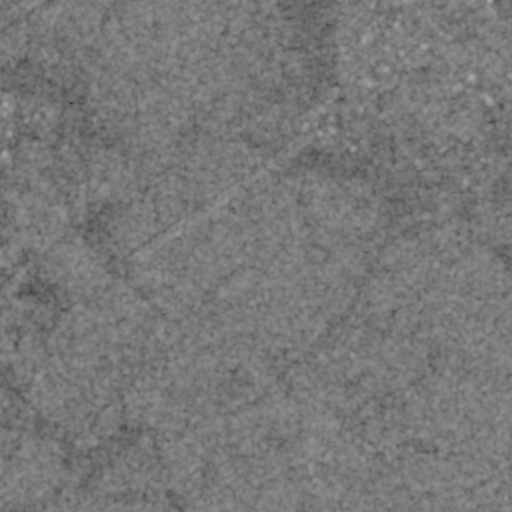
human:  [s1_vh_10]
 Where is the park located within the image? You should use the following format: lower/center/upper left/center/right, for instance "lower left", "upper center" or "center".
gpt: The park is located in the upper right of the image.
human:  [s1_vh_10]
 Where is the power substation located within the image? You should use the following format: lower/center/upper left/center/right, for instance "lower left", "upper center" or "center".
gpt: The power substation is located in the center right of the image.
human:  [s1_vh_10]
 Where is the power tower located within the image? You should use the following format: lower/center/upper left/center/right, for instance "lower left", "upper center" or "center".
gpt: The power tower is located in the lower right of the image.
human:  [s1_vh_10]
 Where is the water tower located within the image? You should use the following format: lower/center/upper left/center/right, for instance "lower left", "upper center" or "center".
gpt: The water tower is located in the upper right of the image.
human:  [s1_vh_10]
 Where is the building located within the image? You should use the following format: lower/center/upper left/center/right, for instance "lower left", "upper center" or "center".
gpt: There is no building in the image.

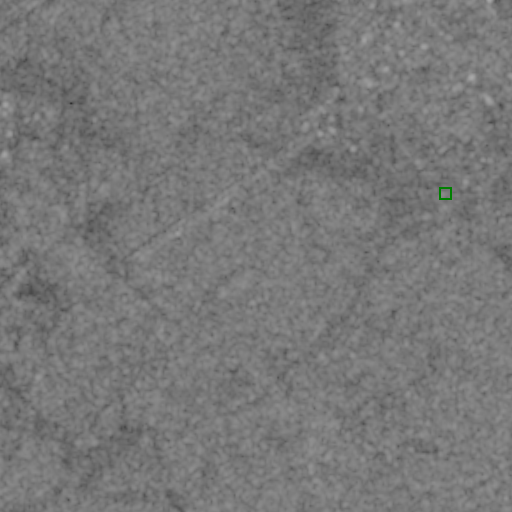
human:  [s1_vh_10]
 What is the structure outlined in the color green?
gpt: The structure outlined in green is a power substation.
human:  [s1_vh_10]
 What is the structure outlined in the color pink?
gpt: There is no pink outline.